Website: lowes
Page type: account-selection
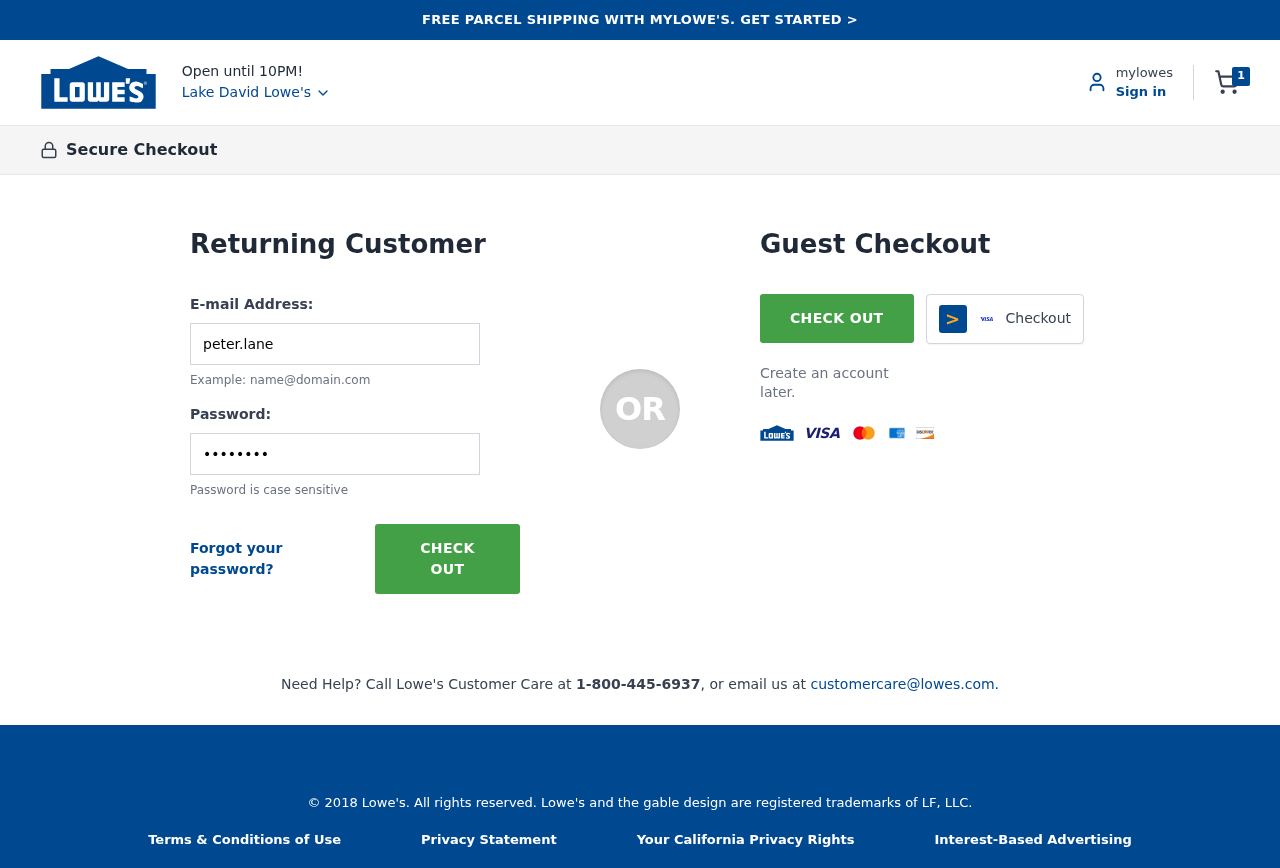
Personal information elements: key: PII_CITY
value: Lake David Lowe's
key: PII_LOGIN_USERNAME
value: peter.lane
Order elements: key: ORDER_NUM_ITEMS
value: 1